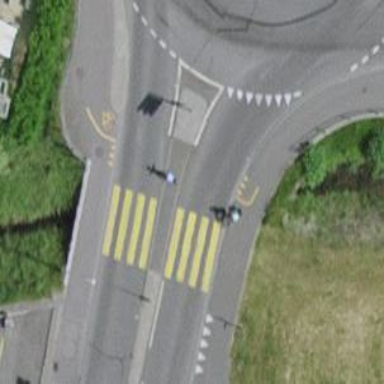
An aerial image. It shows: Asphalt cycleway with crossing.